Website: home-depot
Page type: billing-address
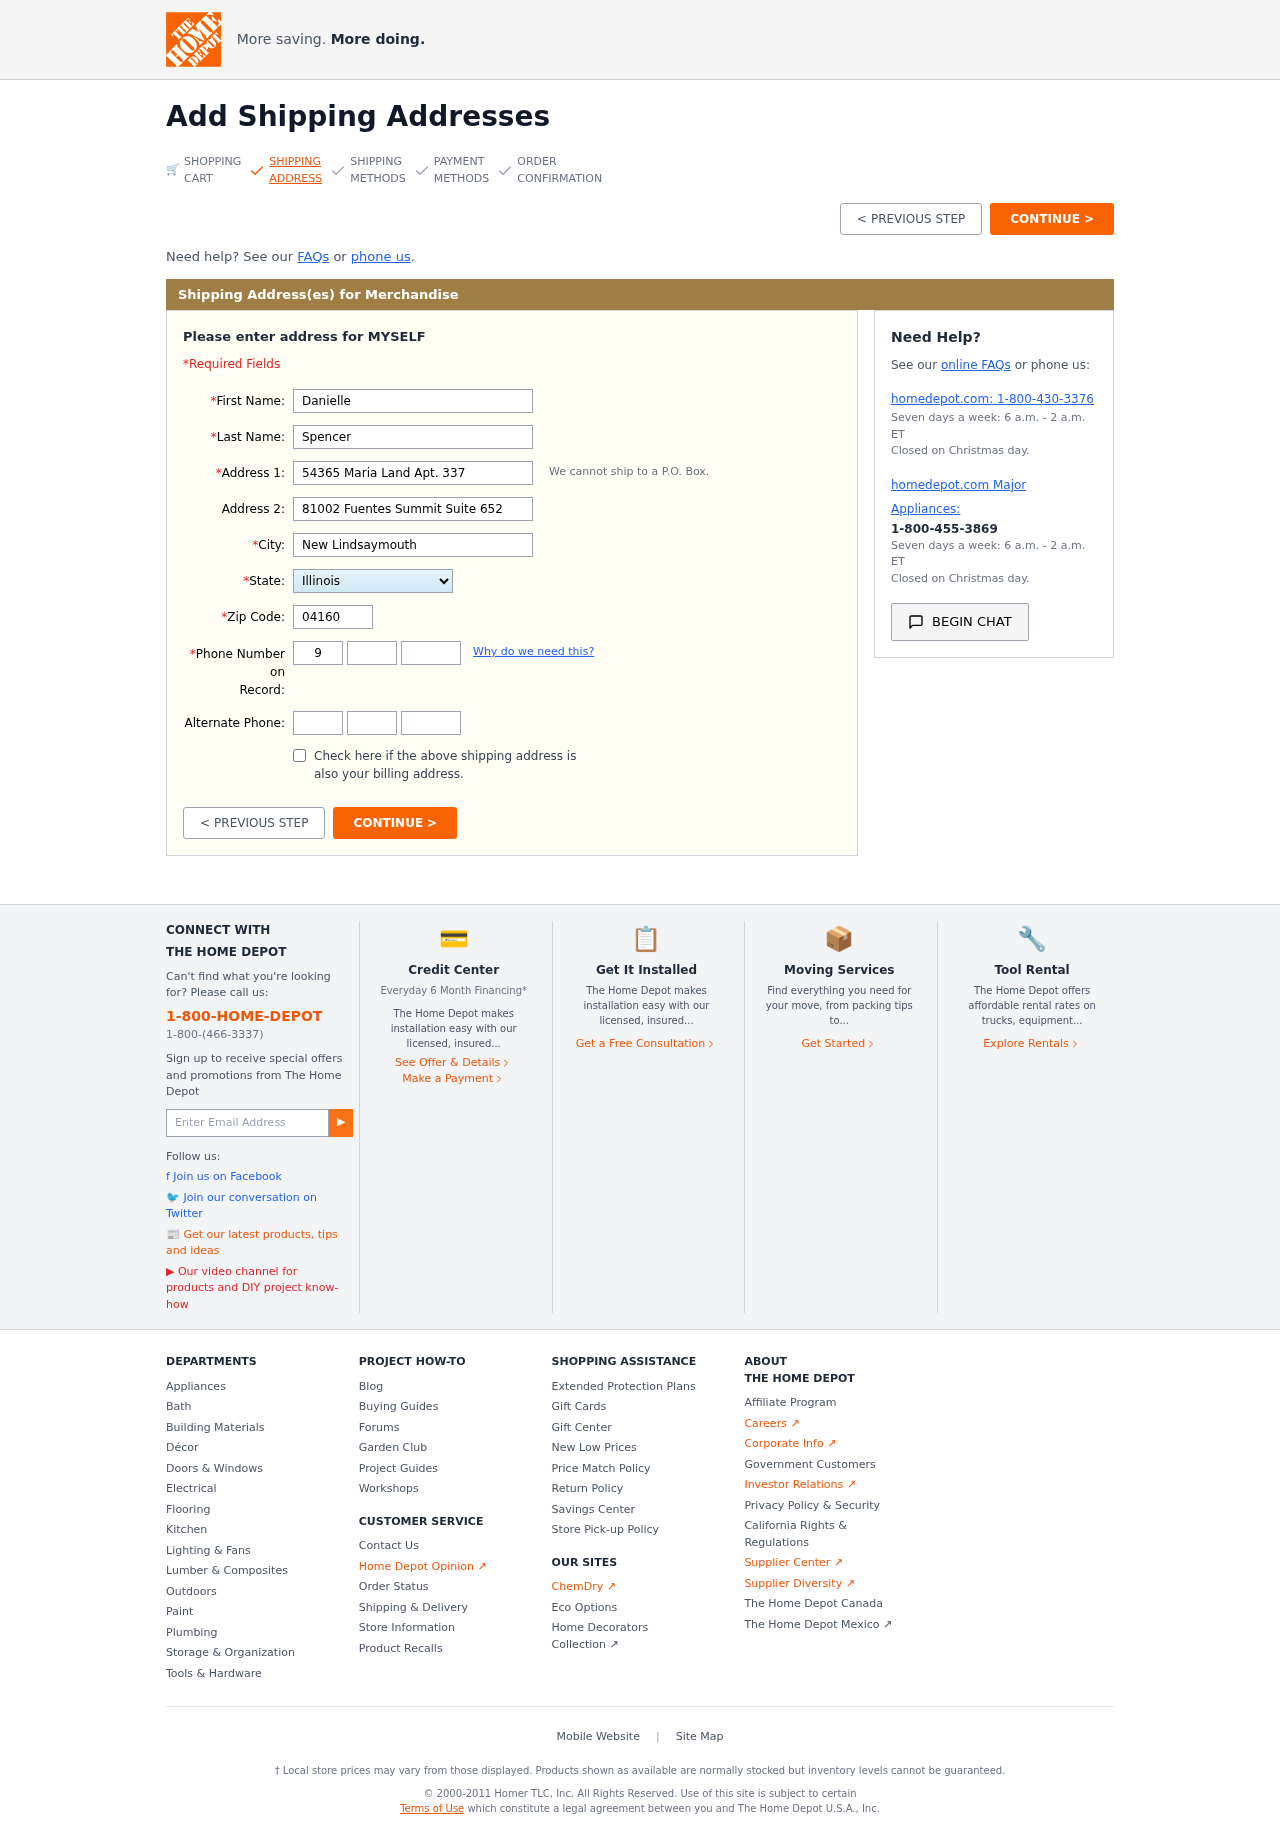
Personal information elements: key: PII_STATE
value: Illinois
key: PII_FIRSTNAME
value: Danielle
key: PII_LASTNAME
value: Spencer
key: PII_STREET
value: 54365 Maria Land Apt. 337
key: PII_STREET2
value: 81002 Fuentes Summit Suite 652
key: PII_CITY
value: New Lindsaymouth
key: PII_POSTCODE
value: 04160
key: PII_PHONE_AREA
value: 902
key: PII_PHONE_PREFIX
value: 552
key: PII_PHONE_LINE
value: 9933